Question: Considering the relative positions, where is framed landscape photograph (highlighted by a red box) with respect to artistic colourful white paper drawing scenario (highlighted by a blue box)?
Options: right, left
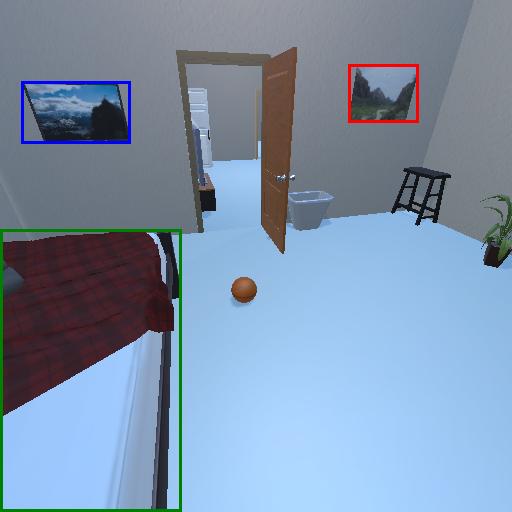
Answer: right